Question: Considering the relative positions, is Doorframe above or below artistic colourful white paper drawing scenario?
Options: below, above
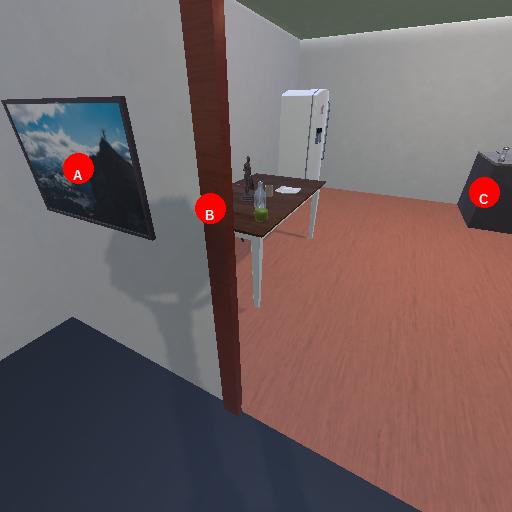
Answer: below